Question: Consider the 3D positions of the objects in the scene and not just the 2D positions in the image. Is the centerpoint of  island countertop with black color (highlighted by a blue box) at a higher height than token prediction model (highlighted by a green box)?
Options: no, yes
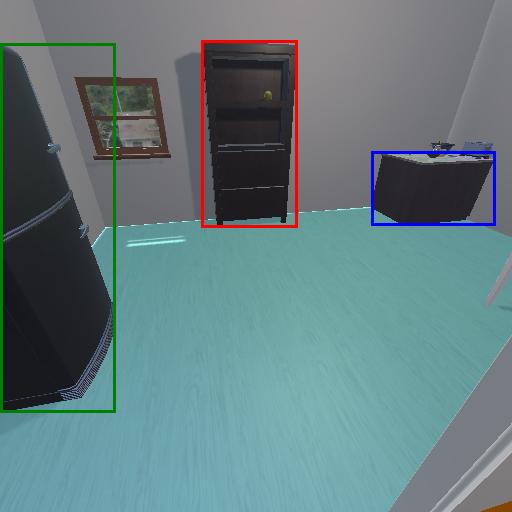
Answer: no